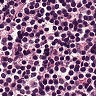
Metastatic tissue present: no